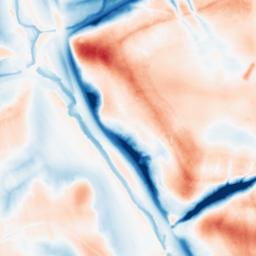
Category: trend_removal
Decomposition family: local_polynomial
Decomposition parameters: window_size: 51
degree: 1
Upsampling method: bilinear
Upsampling parameters: scale: 2
Upsampling scale: 2